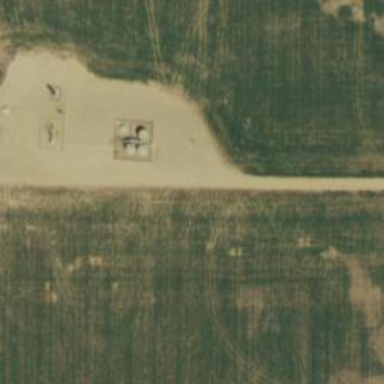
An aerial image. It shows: Storage tank with man-made structure.